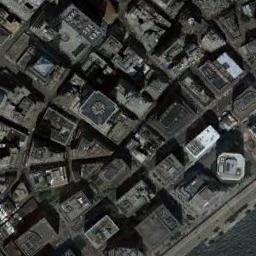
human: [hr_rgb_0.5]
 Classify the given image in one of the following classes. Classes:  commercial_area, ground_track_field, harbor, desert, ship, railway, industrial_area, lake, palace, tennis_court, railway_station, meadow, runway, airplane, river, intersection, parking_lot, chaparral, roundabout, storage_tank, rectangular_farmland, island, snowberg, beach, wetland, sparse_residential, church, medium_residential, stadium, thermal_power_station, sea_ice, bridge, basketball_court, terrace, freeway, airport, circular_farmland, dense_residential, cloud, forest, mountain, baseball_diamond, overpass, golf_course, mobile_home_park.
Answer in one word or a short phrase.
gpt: commercial_area